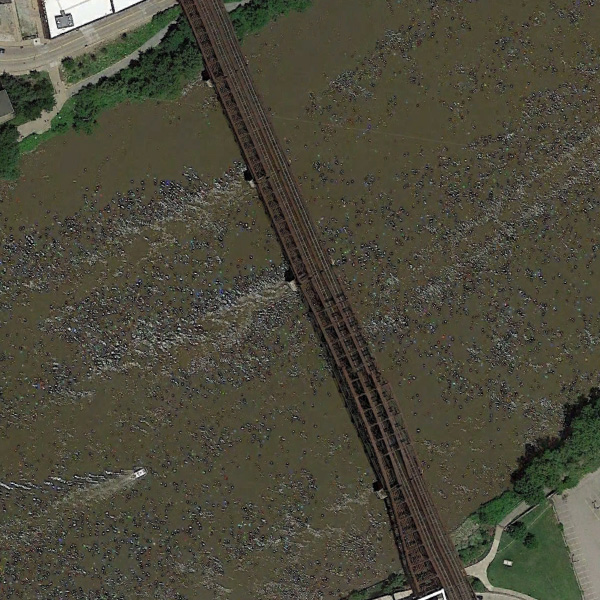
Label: Bridge